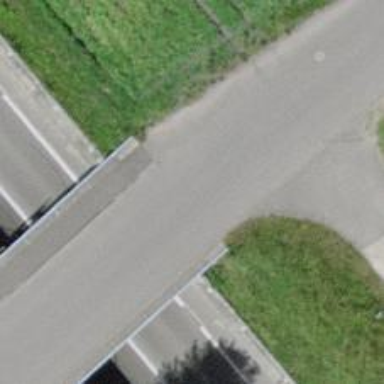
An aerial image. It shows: Unclassified road with bridge.